Question: I am importing youtube video into my flash project but when I click the CC button I get an error image like this one

I have not seen anything in the <URL> for any special parameters needed to use closed captioning. Also if I copy and paste the url it calls it works fine in a web browser.
any idea what I might be missing ?
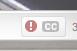
Answer: I was building for flash 9 instead of flash 10